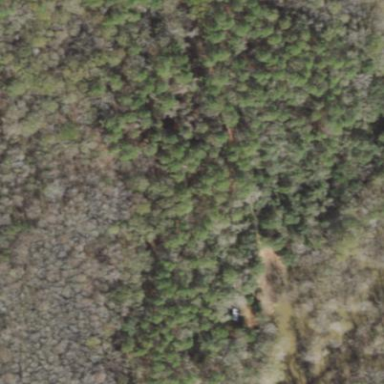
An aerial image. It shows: Forest area predominantly covered with needle-leaved trees.